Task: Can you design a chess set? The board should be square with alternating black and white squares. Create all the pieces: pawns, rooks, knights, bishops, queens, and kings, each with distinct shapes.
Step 546:
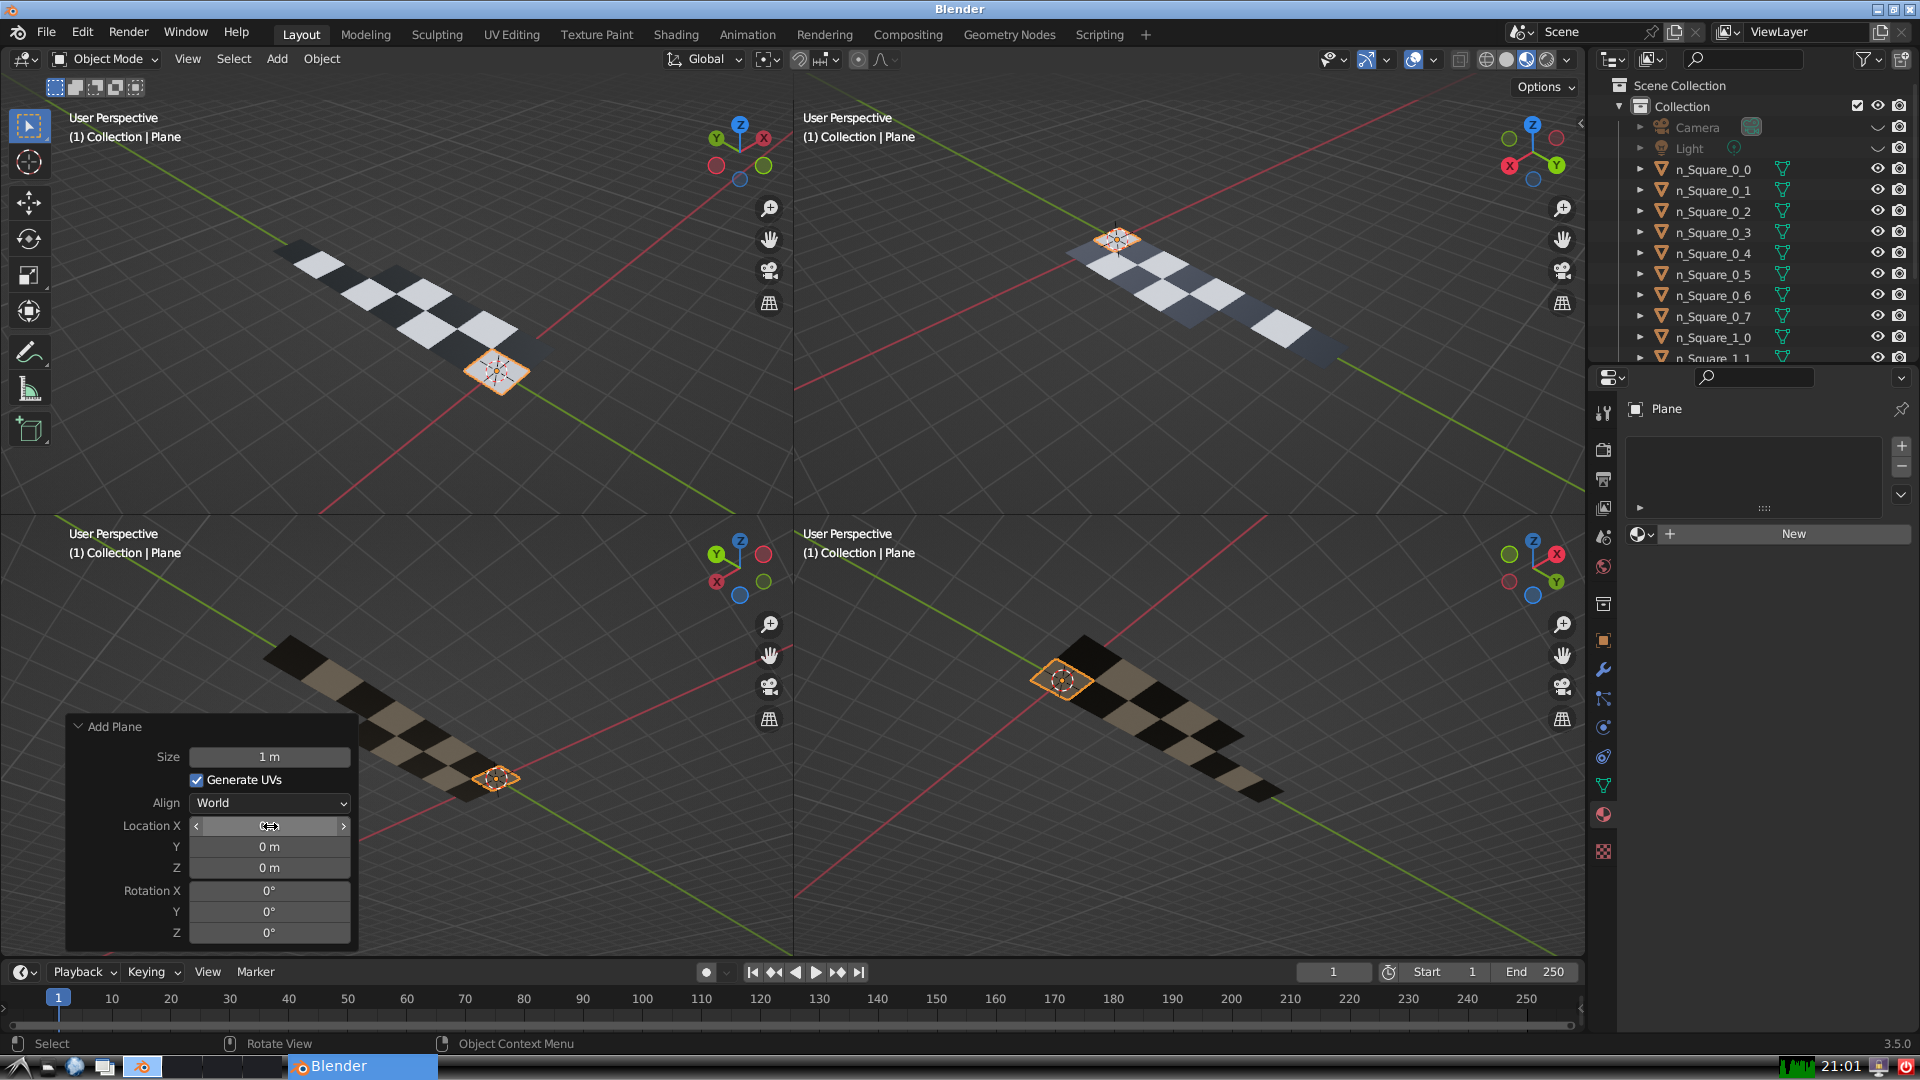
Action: click: no